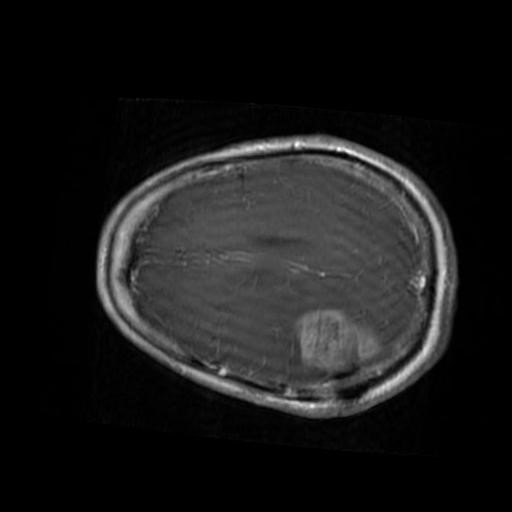
Label: brain_glioma